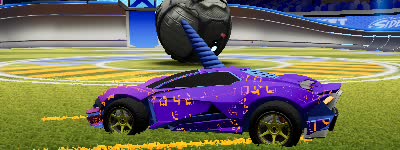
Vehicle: werewolf